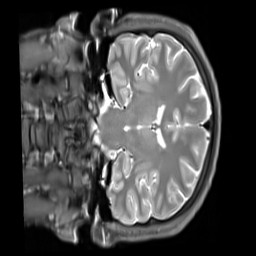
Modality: PDw
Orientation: coronal
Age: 23
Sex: male
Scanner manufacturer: siemens
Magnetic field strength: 3 T
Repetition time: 11.88 s
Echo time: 0.014 s